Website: ulta-beauty
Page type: account-selection
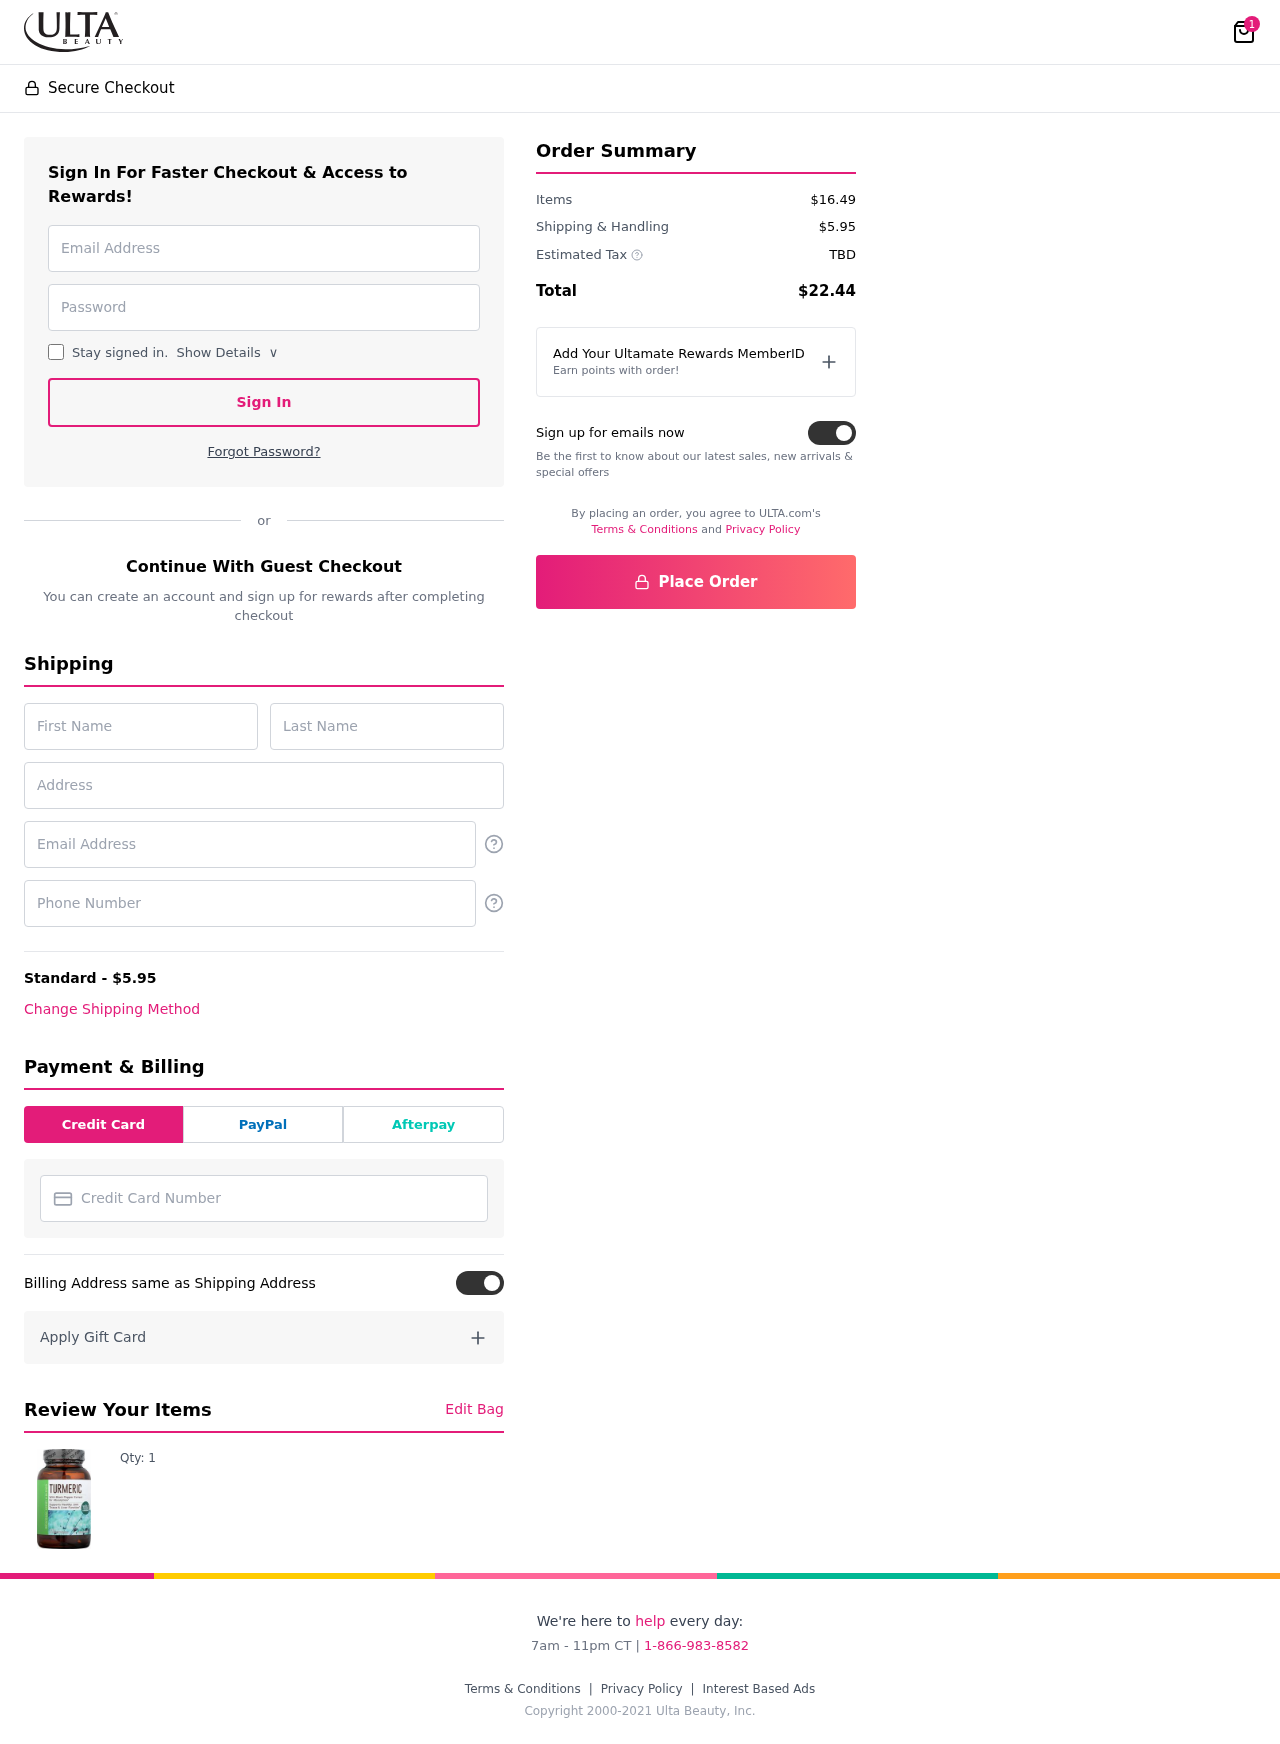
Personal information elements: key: PII_CARD_NUMBER
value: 3745 2786 1095 479
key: PII_EMAIL
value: angela_hayes@hotmail.com
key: PII_EMAIL2
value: angela_hayes@hotmail.com
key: PII_FIRSTNAME
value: Angela
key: PII_LASTNAME
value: Hayes
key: PII_PHONE
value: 4458402894
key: PII_STREET
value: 93804 Smith Forks
Product elements: key: PRODUCT1_QUANTITY
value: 1
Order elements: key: ORDER_NUM_ITEMS
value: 1
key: ORDER_SHIPPING_COST
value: $5.95
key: ORDER_SUBTOTAL
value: $16.49
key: ORDER_TAX
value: TBD
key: ORDER_TOTAL
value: $22.44